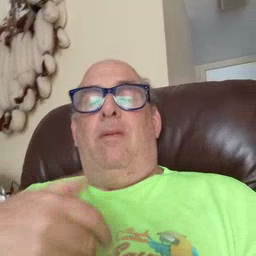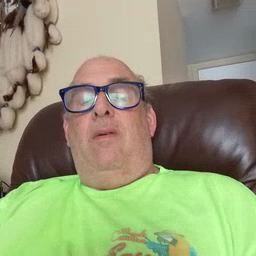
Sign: animal